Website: walmart
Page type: payment
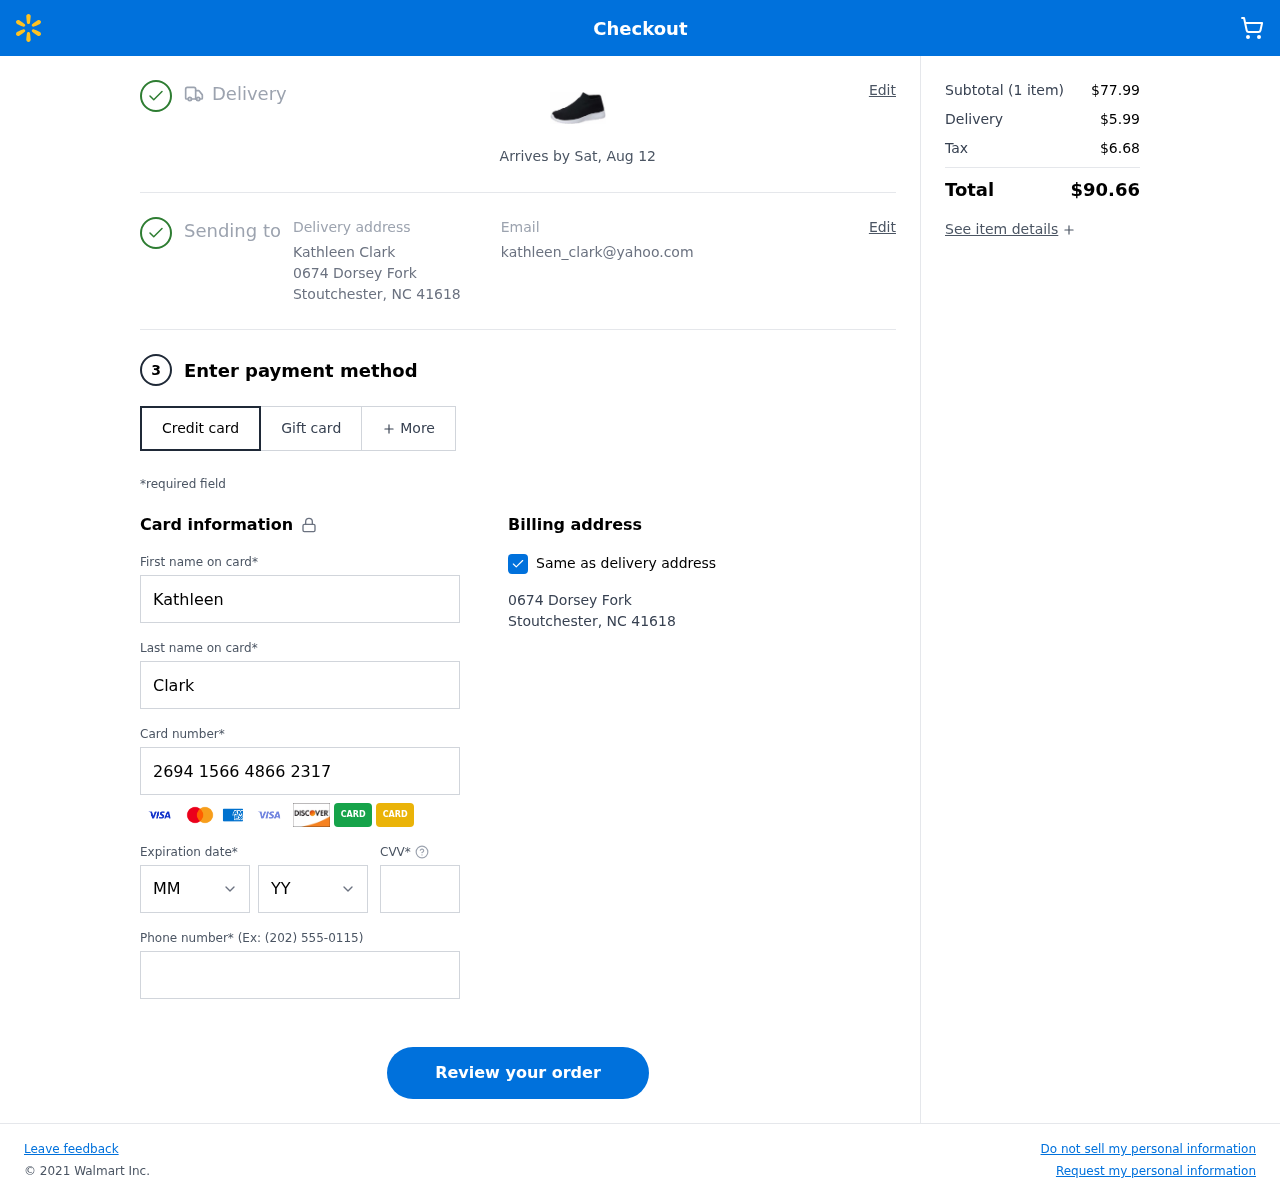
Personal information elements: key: PII_CARD_CVV
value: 882
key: PII_CARD_EXPIRY_MONTH
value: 10
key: PII_CARD_EXPIRY_YEAR
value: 30
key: PII_CARD_NUMBER
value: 2694 1566 4866 2317
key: PII_CITY
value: Stoutchester
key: PII_EMAIL
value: kathleen_clark@yahoo.com
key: PII_FIRSTNAME
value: Kathleen
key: PII_FULLNAME
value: Kathleen Clark
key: PII_LASTNAME
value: Clark
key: PII_PHONE
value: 8123667380
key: PII_POSTCODE
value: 41618
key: PII_STATE_ABBR
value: NC
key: PII_STREET
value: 0674 Dorsey Fork
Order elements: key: ORDER_DELIVERY_DATE
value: Arrives by Sat, Aug 12
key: ORDER_NUM_ITEMS
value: (1 item)
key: ORDER_SUBTOTAL
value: $77.99
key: ORDER_SHIPPING_COST
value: $5.99
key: ORDER_TAX
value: $6.68
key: ORDER_TOTAL
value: $90.66